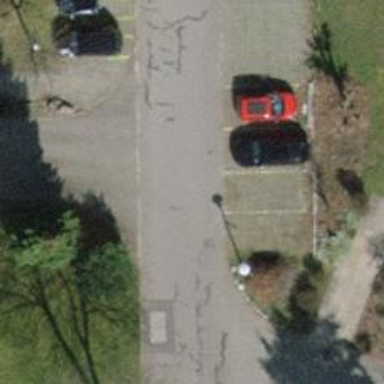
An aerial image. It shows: Smooth asphalt road in residential area.